Field crop: maize
Growth stage: 2
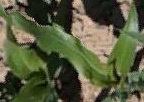
Species: maize